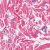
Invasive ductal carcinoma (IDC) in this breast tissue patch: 0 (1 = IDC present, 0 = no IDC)